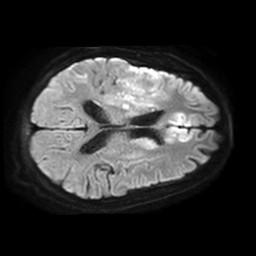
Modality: TRACE
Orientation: axial
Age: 20
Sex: female
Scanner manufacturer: philips
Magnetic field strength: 1.5 T
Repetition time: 3.412 s
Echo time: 0.06922 s